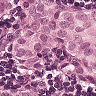
Metastatic tissue present: yes